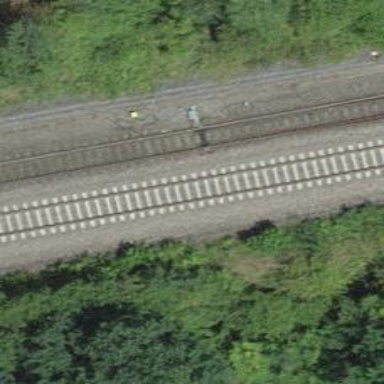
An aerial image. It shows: Single rail track for railway.